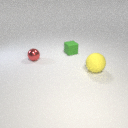
small green rubber cube to the left of large yellow rubber sphere